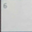
Piece: xx